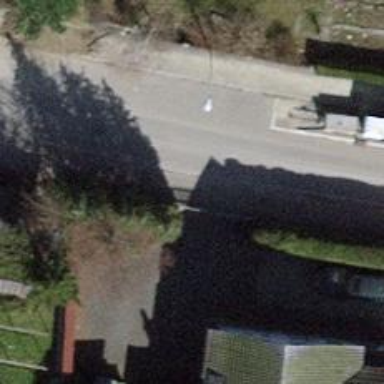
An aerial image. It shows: Asphalt sidewalk.